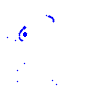
Particle: electron